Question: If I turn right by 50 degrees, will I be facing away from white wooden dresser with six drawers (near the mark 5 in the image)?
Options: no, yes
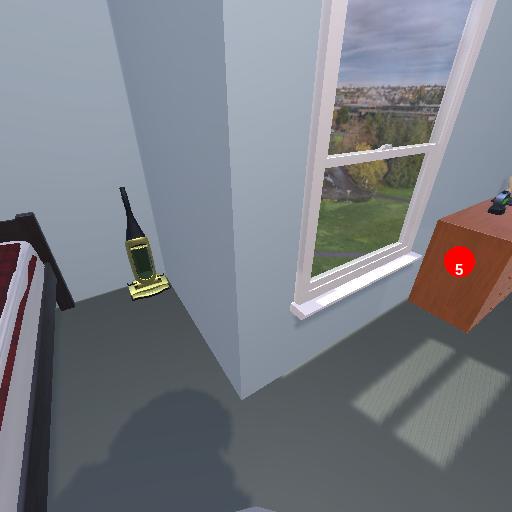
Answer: no